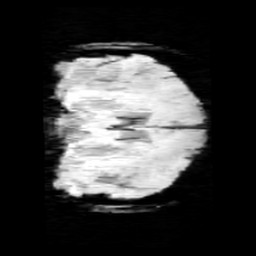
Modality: minIP
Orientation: coronal
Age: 12
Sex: female
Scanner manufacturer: siemens
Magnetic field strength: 3 T
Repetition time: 0.027 s
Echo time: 0.02 s